Question: What is the value of the measurement in the image?
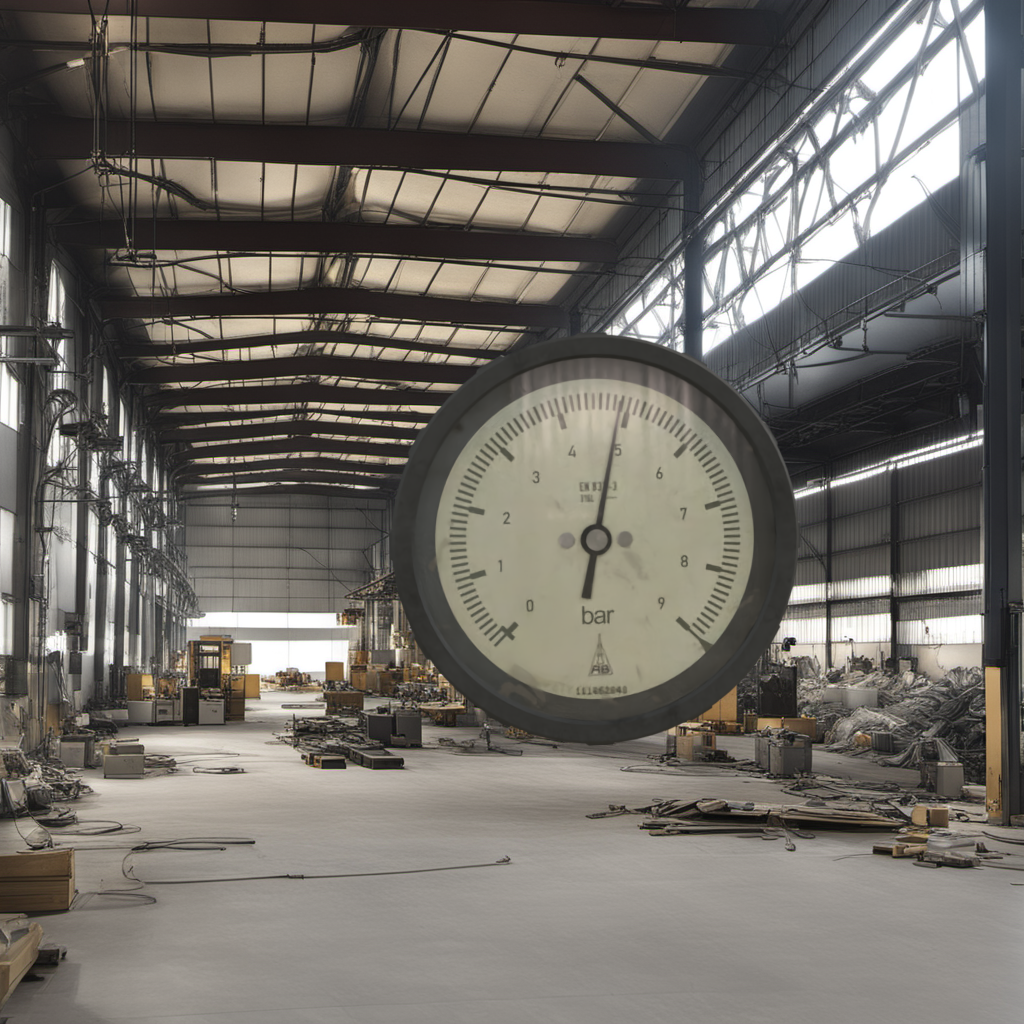
Answer: The result is 4.87
Question: What is the reading range of the measurement in the image?
Answer: The range is from 0 to 9
Question: What is the minimum and maximum value range of this measurement?
Answer: The minimum value is 0 and the maximum value is 9